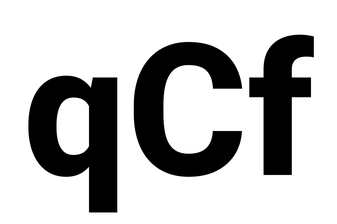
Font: Roboto_ExtraBold